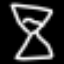
Label: hourglass